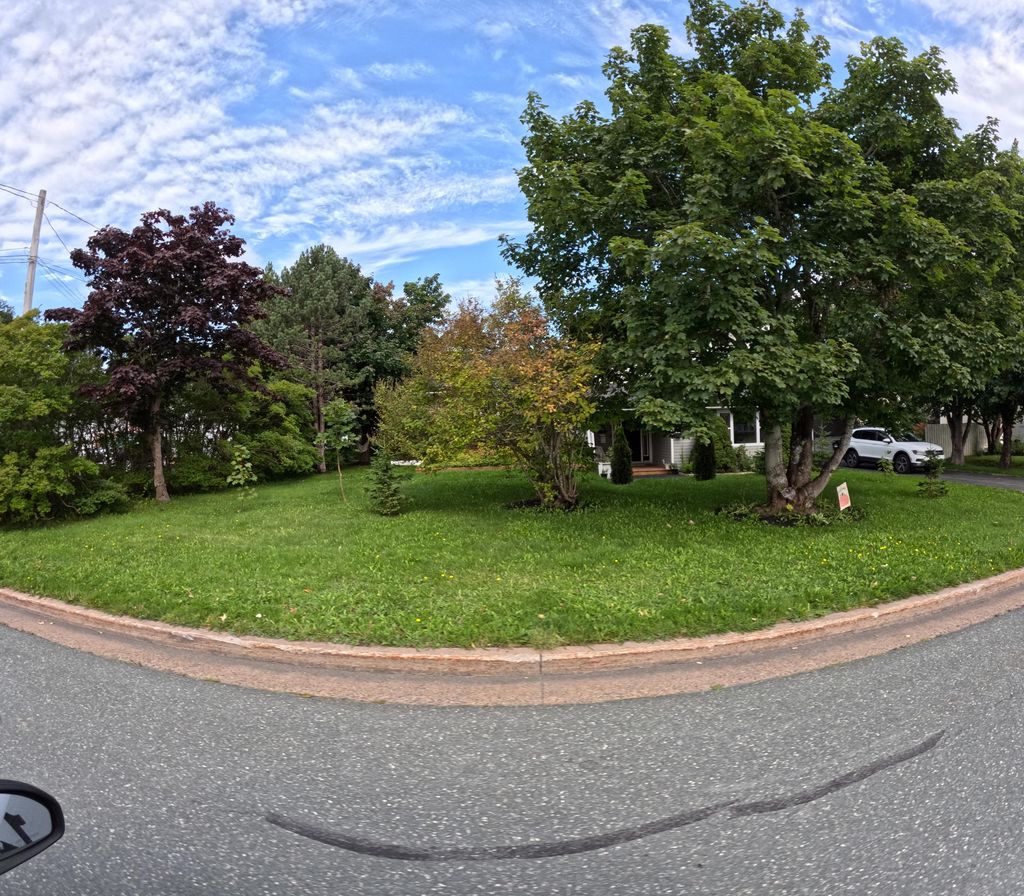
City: st_johns